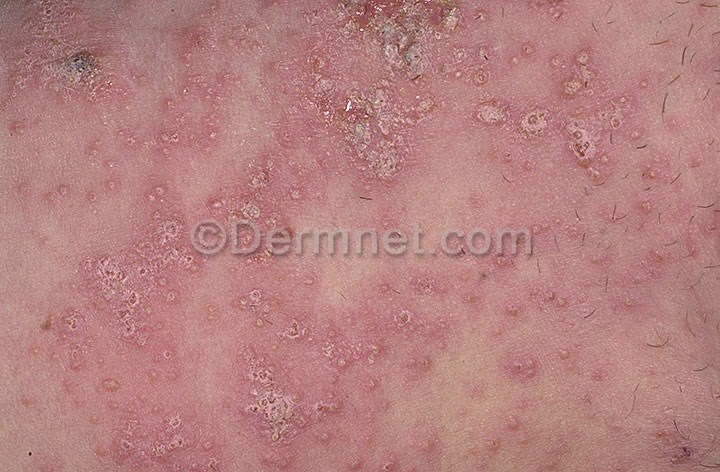
Disease: Cellulitis Impetigo and other Bacterial Infections